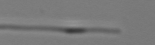
Label: Leptocylindrus